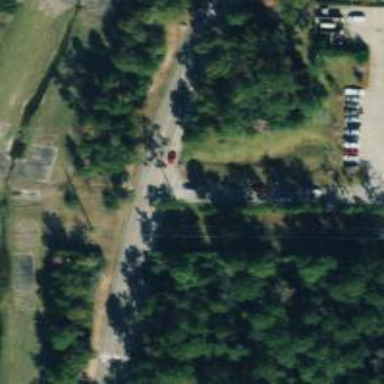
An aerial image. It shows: Service road.